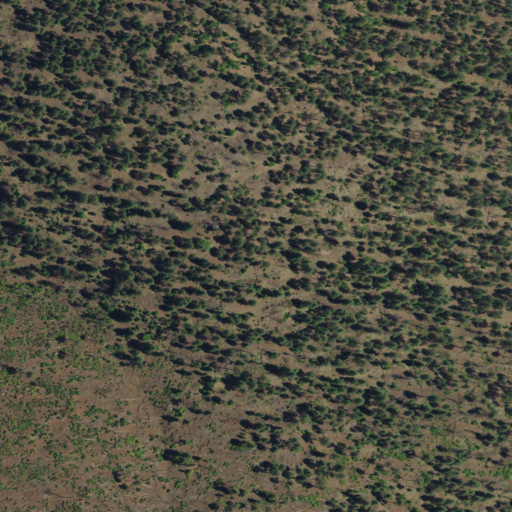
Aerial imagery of ridge(s) in New Mexico named Blackdeer Ridge containing evergreen forest and shrub